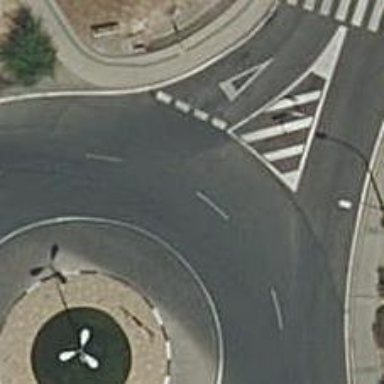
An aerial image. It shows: Unclassified road with asphalt surface leading to roundabout.